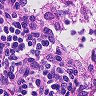
Metastatic tissue present: no